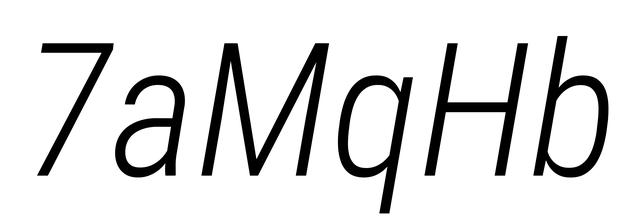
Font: Roboto-Italic_Condensed_Light_Italic